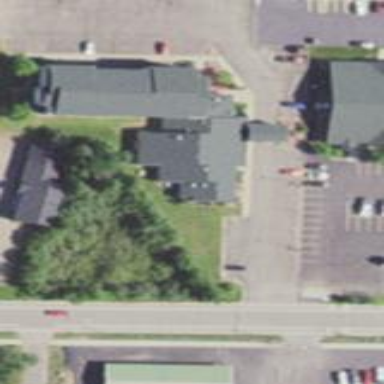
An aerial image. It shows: Motel building.